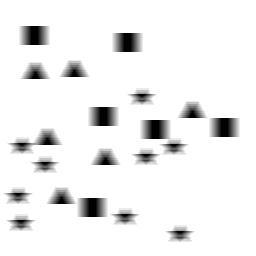
Squares: 6
Triangles: 6
Stars: 9
Total shapes: 21